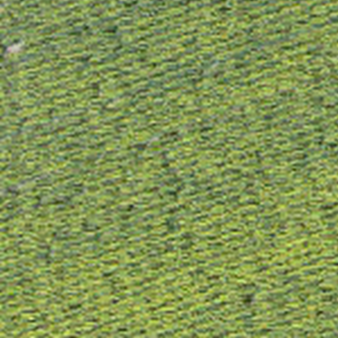
Label: other